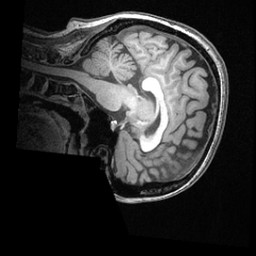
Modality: T1w
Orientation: sagittal
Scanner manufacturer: ge
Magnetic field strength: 3 T
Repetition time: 0.008572 s
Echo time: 0.003384 s